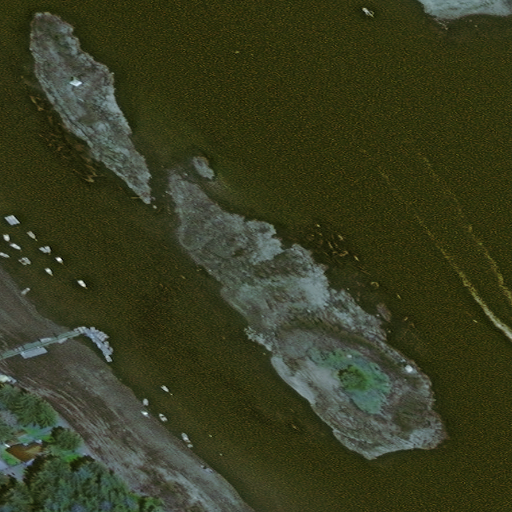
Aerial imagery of islands in Alaska named Green Rocks containing only unknown